Question: How can I get rid of this dashes in Visual Studio?

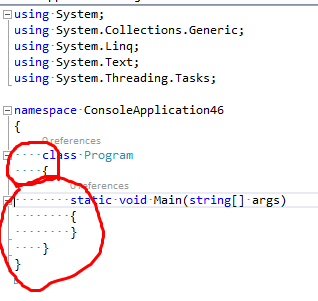
Answer: This is an option in 'Edit -> Advanced -> View White Space'. Turn that option off.
By default, +, + will toggle the option.